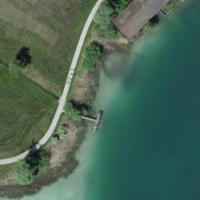
EUNIS habitat code: 14
Species observed at this site:
Corvus corone
Podiceps cristatus
Fulica atra
Zootoca vivipara
Passer montanus
Filipendula ulmaria
Caltha palustris
Lysimachia vulgaris
Succisa pratensis
Erithacus rubecula
Ciconia ciconia
Phylloscopus trochilus